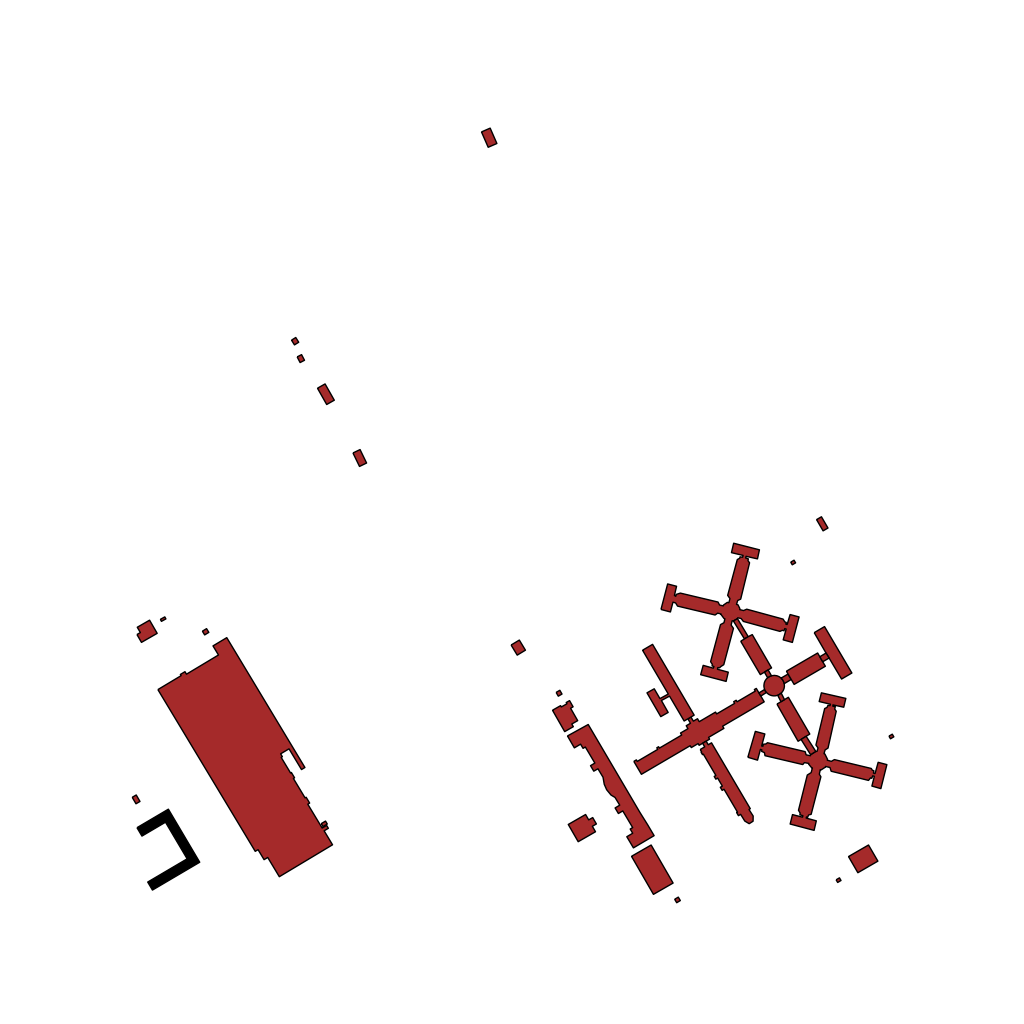
Tags: overhead vector_map, agriculture, recreation, residential, special, transport, modern, high_rise, individual_rise, low_rise, medium_rise, density_1, Building, Facility, 1.0 km²